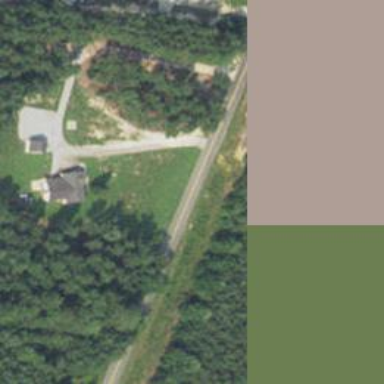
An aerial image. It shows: Driveway.